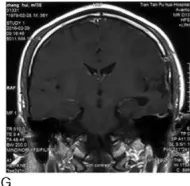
Postoperative brain CT and MRI images. (C-H) Nearly 5 months after surgery. (G) Coronal view, contrast-enhanced T1WI.
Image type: radiology (mri)